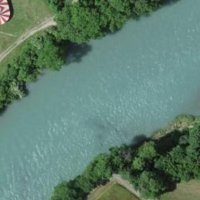
EUNIS habitat code: 15
Species observed at this site:
Erigeron karvinskianus
Cinclus cinclus